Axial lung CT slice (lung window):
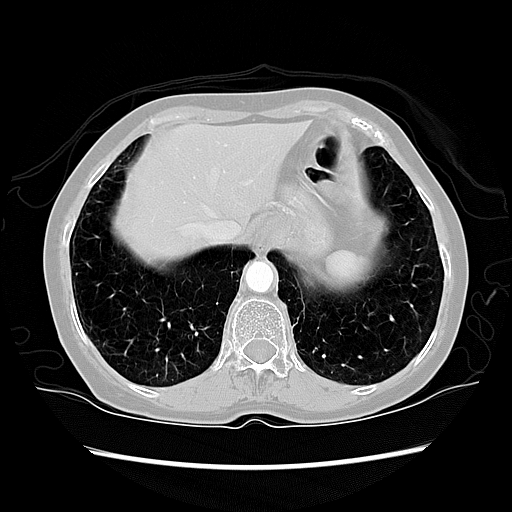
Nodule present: no